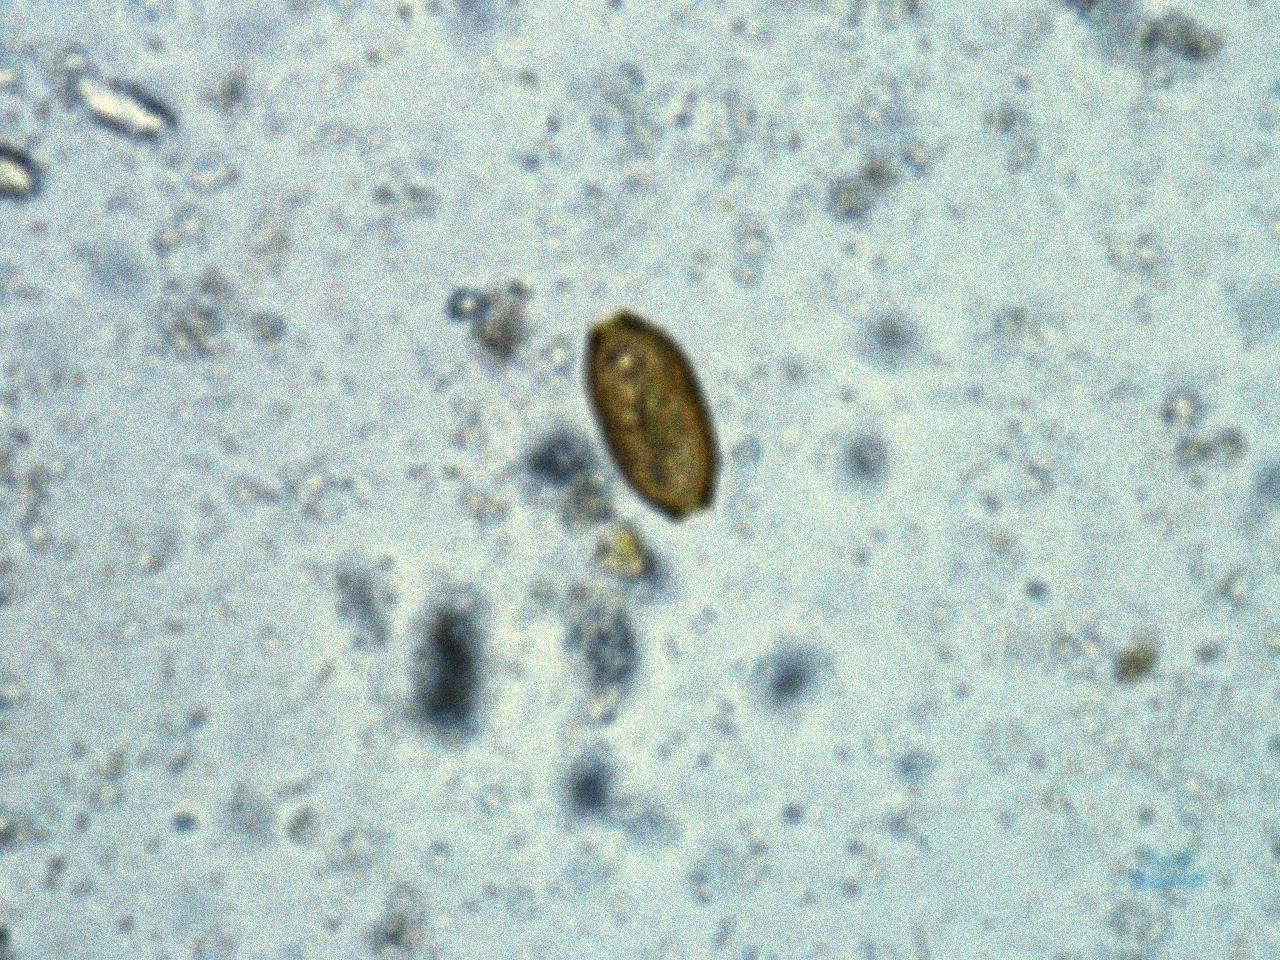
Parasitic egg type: Trichuris trichiura